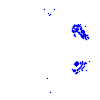
Particle: electron